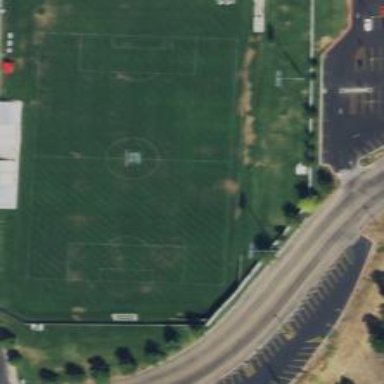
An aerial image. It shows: Grass pitch used for soccer.